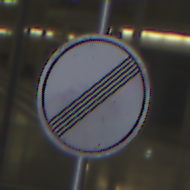
Verkehrszeichen: EndeSaemtlicherBegrenzungen
Umgebung: Outdoor, Urban
Tageszeit: Night
Wetter: PartlyCloudy
Licht: Artificial
Jahreszeit: NotSpecified
Kontrast: HighContrast